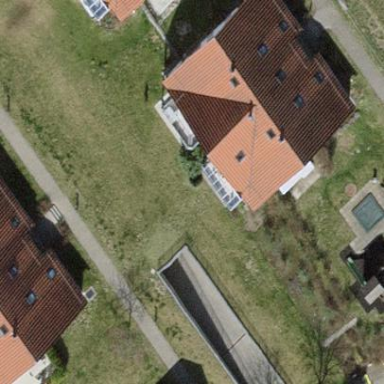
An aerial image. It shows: View of apartment building.